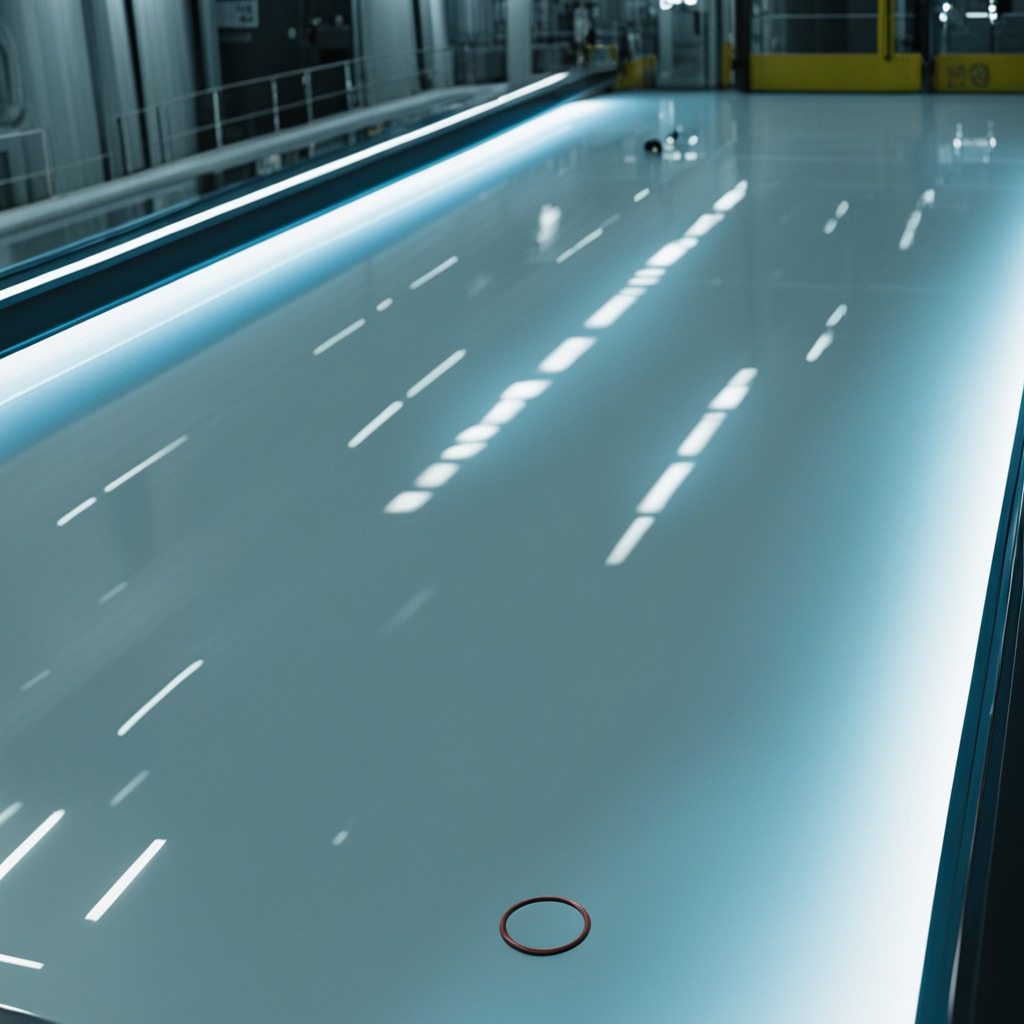
A rubber O-ring is lying on a high-gloss table in a ship maintenance bay industrial lighting.